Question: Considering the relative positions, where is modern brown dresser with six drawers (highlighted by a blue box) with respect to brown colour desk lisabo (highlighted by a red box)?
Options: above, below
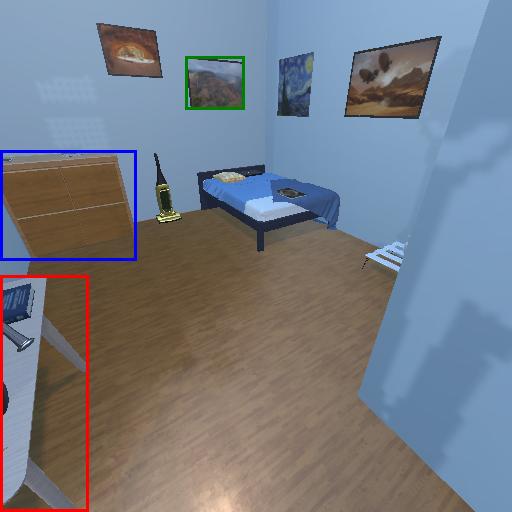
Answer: above